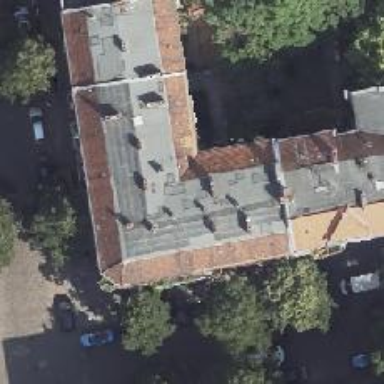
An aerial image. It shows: Residential building with double saltbox roof shape.